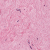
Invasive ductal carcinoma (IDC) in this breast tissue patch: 0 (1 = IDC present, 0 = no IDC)